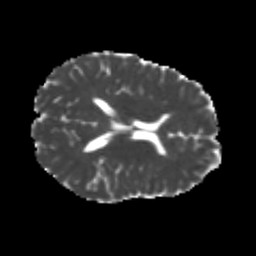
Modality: MD
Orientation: axial
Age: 21
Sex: male
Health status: healthy
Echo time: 0.074 s